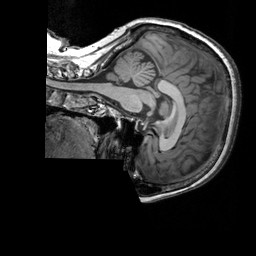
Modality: T1w
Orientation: sagittal
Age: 63
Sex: female
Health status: healthy
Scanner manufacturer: siemens
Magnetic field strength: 3 T
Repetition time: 2.3 s
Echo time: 0.00303 s